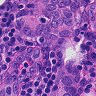
Metastatic tissue present: yes